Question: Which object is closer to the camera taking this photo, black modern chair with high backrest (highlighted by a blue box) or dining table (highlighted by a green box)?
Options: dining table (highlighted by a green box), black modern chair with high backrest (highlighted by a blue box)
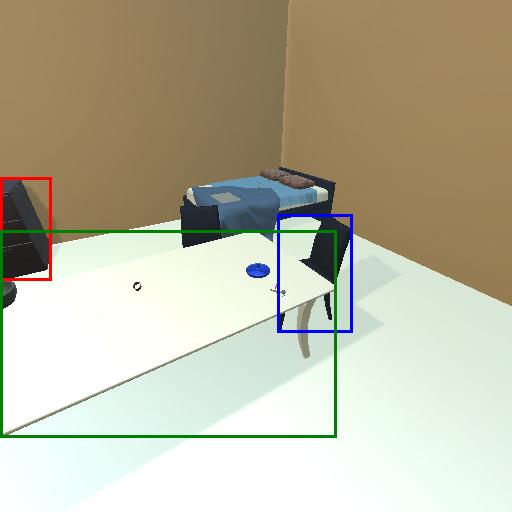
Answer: dining table (highlighted by a green box)